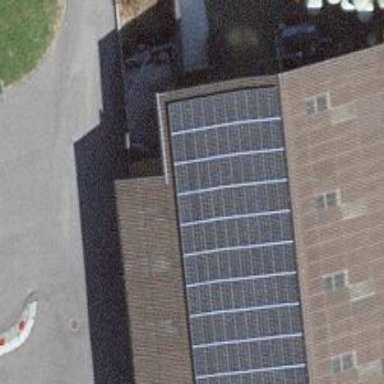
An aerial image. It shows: Solar power generator.